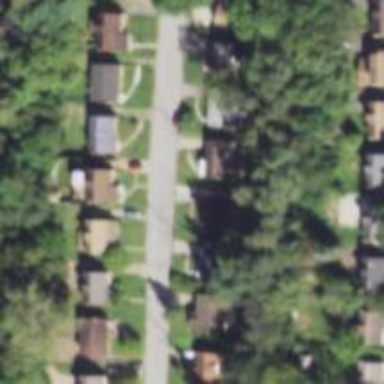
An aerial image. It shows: Driveway.